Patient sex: M
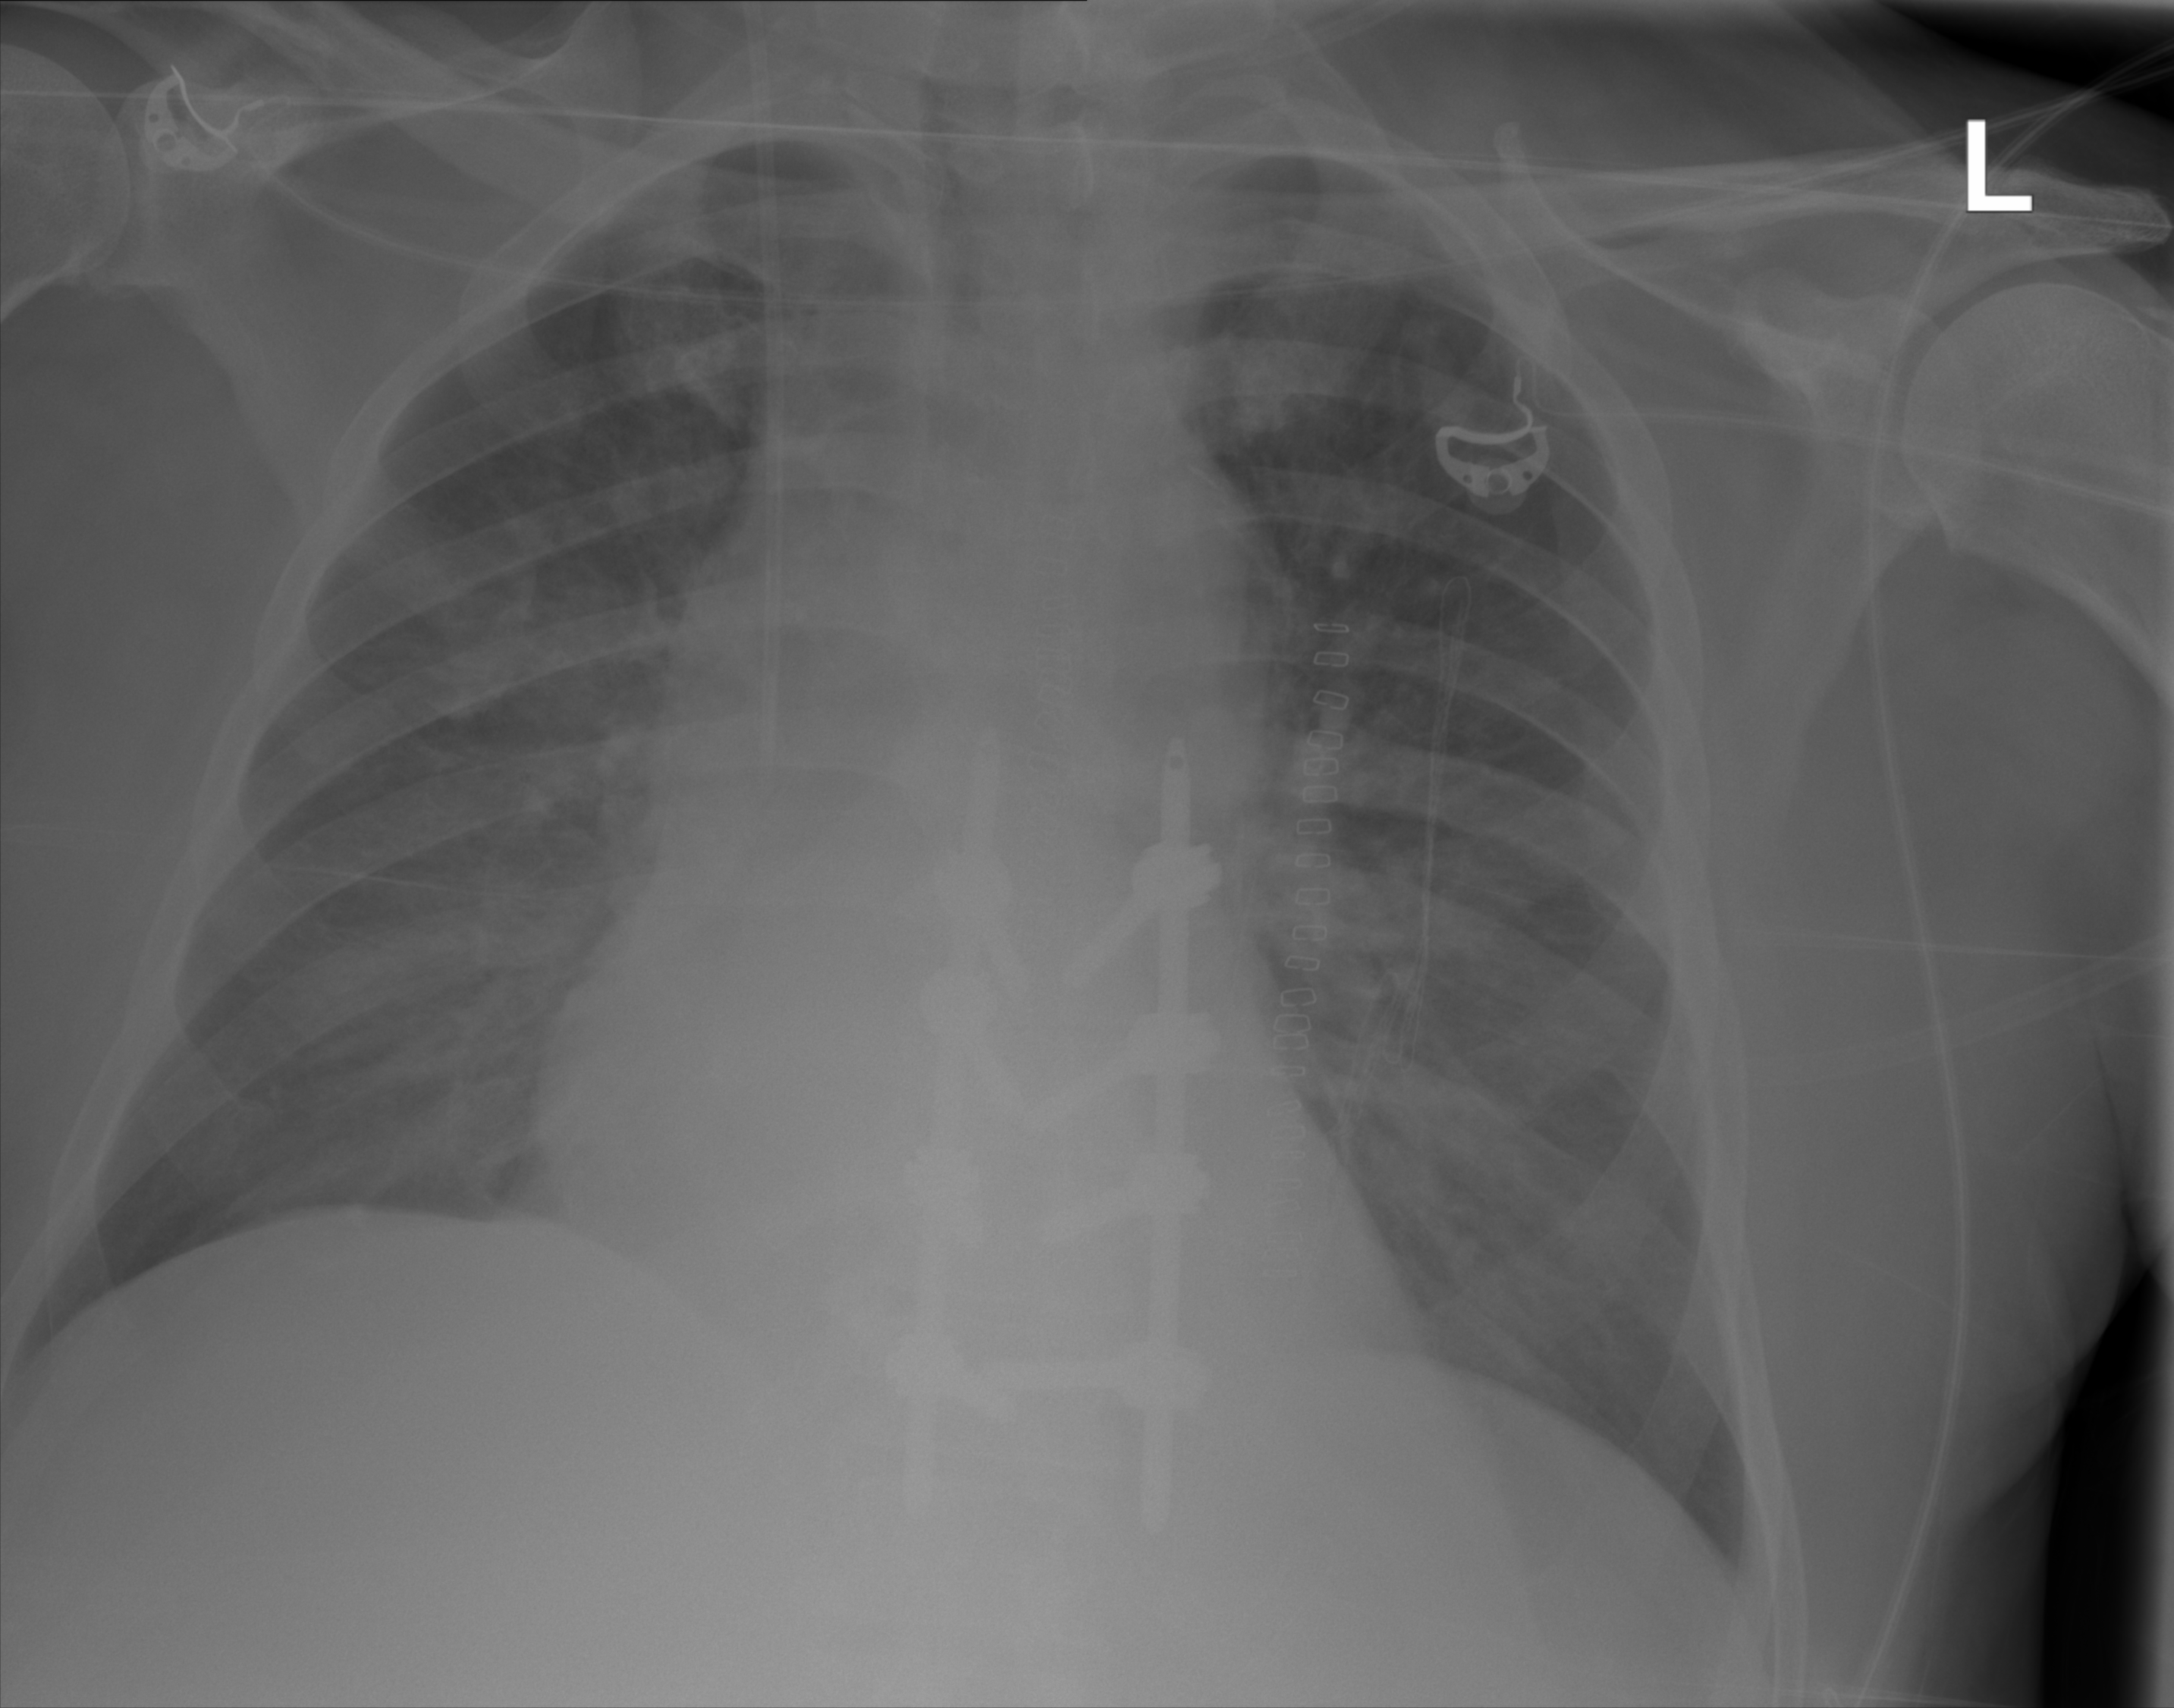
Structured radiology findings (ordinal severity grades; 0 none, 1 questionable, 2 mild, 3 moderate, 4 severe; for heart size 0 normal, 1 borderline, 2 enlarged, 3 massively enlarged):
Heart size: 2
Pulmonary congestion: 2
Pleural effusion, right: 0
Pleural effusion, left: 0
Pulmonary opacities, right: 0
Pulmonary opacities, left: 0
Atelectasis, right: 0
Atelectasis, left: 0